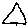
Label: triangle